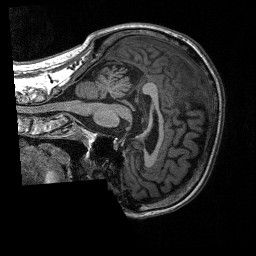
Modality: T1w
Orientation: sagittal
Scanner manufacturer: siemens
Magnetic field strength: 3 T
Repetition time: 2.3 s
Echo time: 0.00226 s